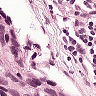
Metastatic tissue present: yes